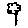
Label: flower